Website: lowes
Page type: payment
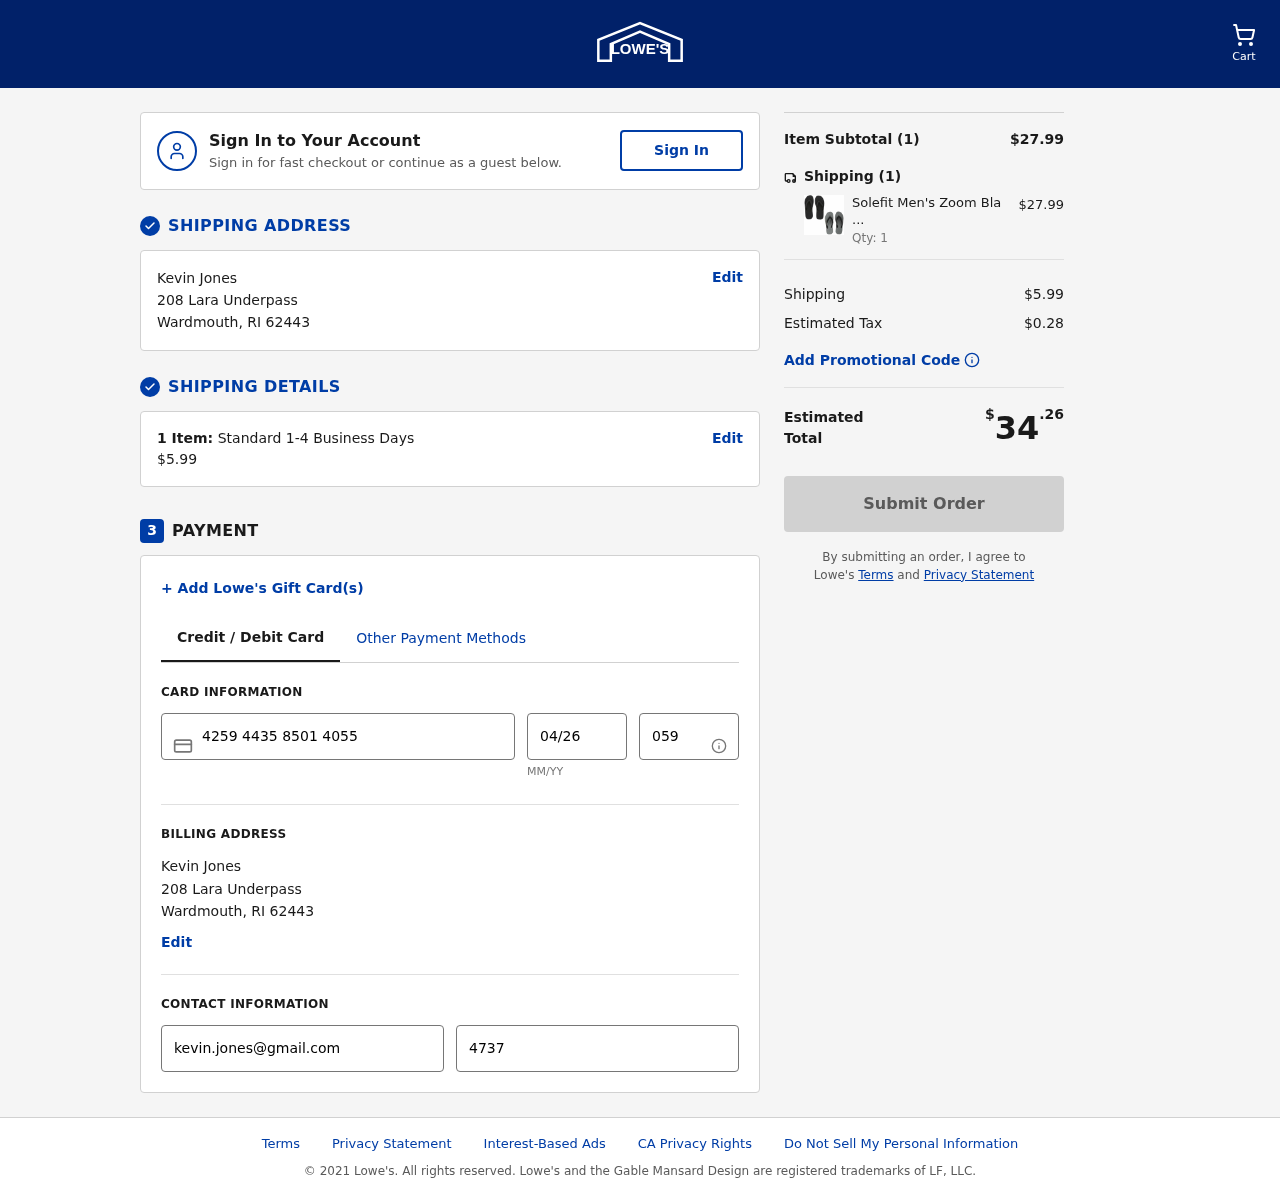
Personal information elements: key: PII_CARD_CVV
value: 059
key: PII_CARD_EXPIRY
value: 04/26
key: PII_CARD_NUMBER
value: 4259 4435 8501 4055
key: PII_CITY
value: Wardmouth
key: PII_EMAIL
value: kevin.jones@gmail.com
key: PII_FULLNAME
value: Kevin Jones
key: PII_PHONE
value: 4737168210
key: PII_POSTCODE
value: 62443
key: PII_STATE_ABBR
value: RI
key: PII_STREET
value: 208 Lara Underpass
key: PII_FULLNAME2
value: Kevin Jones
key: PII_STREET2
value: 208 Lara Underpass
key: PII_CITY2
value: Wardmouth
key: PII_STATE_ABBR2
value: RI
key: PII_POSTCODE2
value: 62443
Product elements: key: PRODUCT1_NAME
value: Solefit Men's Zoom Black & Olive Flip-Flops Pack of 2-6 UK (40 EU) (SLFT-0101-0106)
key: PRODUCT1_PRICE
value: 27.99
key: PRODUCT1_QUANTITY
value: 1
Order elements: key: ORDER_NUM_ITEMS
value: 1
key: ORDER_SHIPPING_COST
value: $5.99
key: ORDER_NUM_ITEMS2
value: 1
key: ORDER_SUBTOTAL
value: $27.99
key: ORDER_NUM_ITEMS3
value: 1
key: ORDER_SHIPPING_COST2
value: $5.99
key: ORDER_TAX
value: $0.28
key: ORDER_TOTAL
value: $34.26